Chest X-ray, AP view. Patient: 61 years old, sex M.
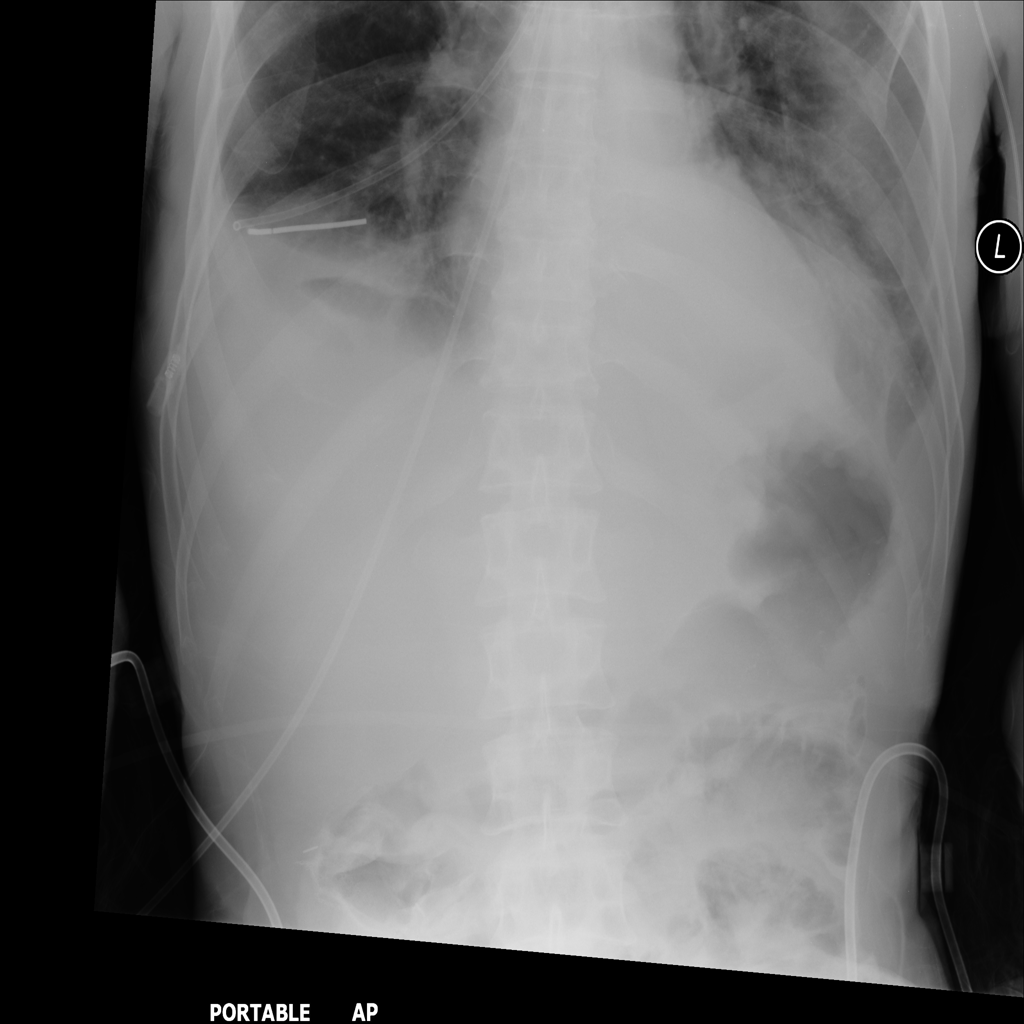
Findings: Effusion